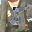
Label: 5